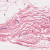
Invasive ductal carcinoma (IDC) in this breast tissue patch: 0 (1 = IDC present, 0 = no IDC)